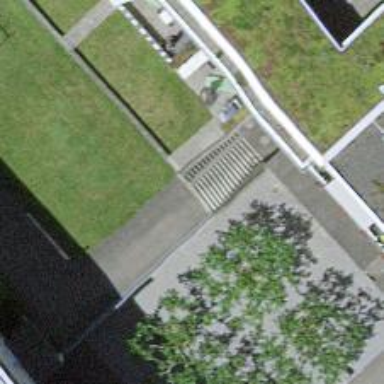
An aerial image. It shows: Concrete steps.